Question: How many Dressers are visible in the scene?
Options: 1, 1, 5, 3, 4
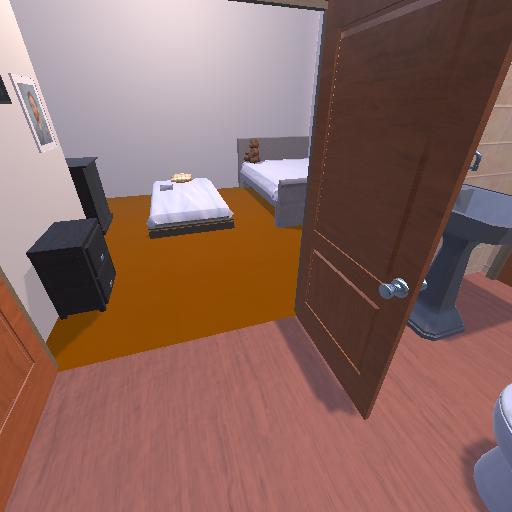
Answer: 1